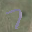
Label: 7